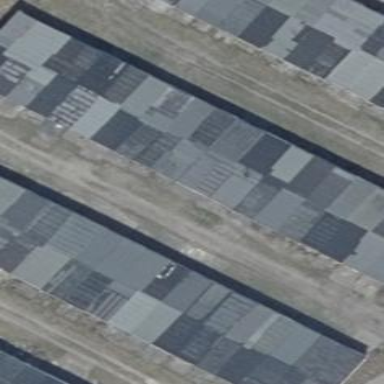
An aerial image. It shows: Group of garages.